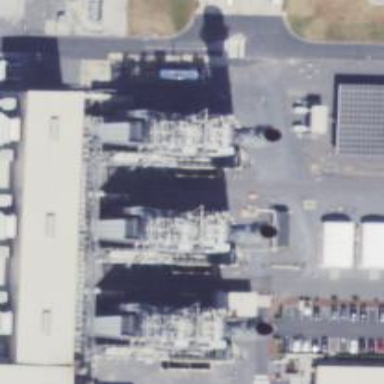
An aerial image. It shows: Gas turbine generator powered by gas.